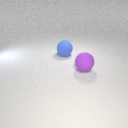
large blue rubber sphere behind large purple rubber sphere